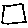
Label: square